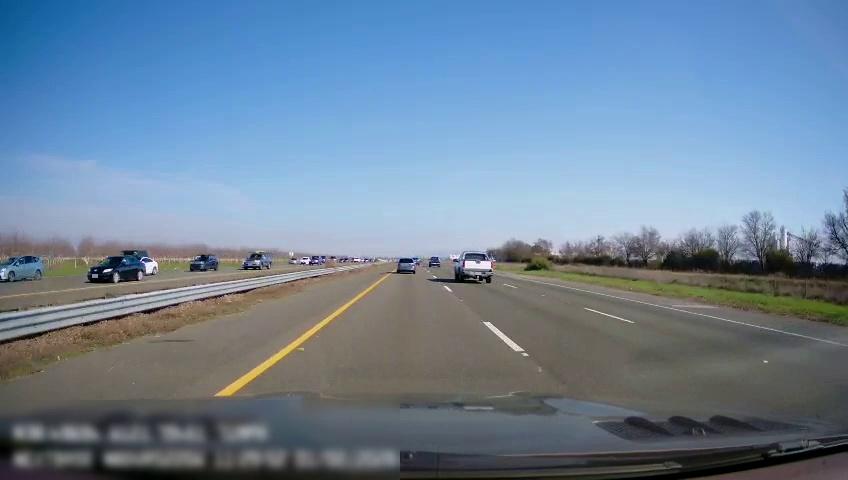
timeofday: Day
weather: Sunny
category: Drivable Space
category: Drivable Space
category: Vehicles | SUV
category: Vehicles | SUV
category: Vehicles | Car
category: Vehicles | Car
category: Vehicles | SUV
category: Vehicles | Car
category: Vehicles | SUV
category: Vehicles | SUV
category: Vehicles | Car
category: Vehicles | SUV
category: Vehicles | SUV
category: Vehicles | SUV
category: Vehicles | Truck
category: Vehicles | Truck
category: Lanes | Current Lane
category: Lanes | Current Lane
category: Lanes | Alternate Lane
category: Lanes | Alternate Lane
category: Lanes | Opposite Lane